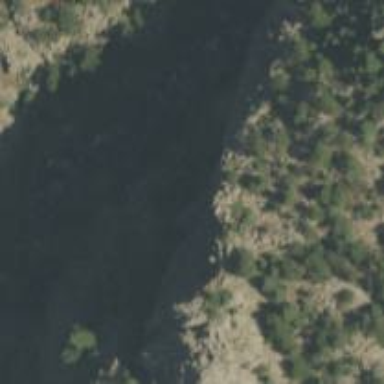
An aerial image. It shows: Crag suitable for climbing located at the edge of cliff.